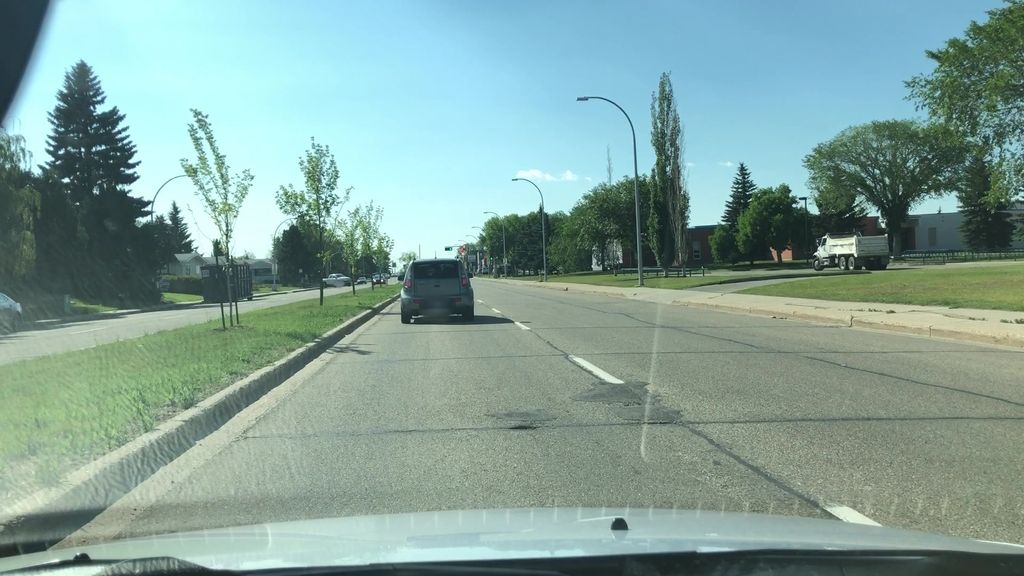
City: edmonton